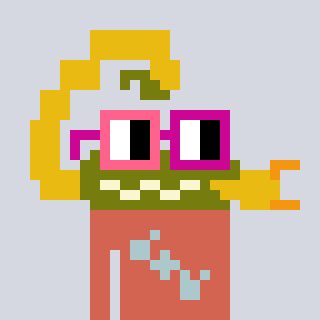
a pixel art character with square pink and red glasses, a scorpion-shaped head and a peachy-colored body on a cool background